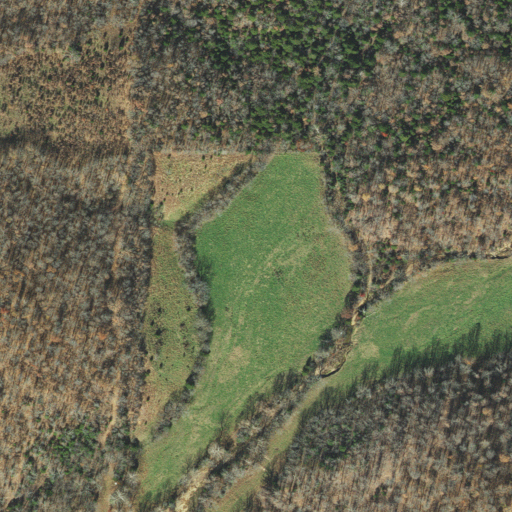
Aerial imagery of valley in Arkansas named Angotti Hollow containing deciduous forest, pasture, and mixed forest